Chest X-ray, PA view. Patient: 66 years old, sex F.
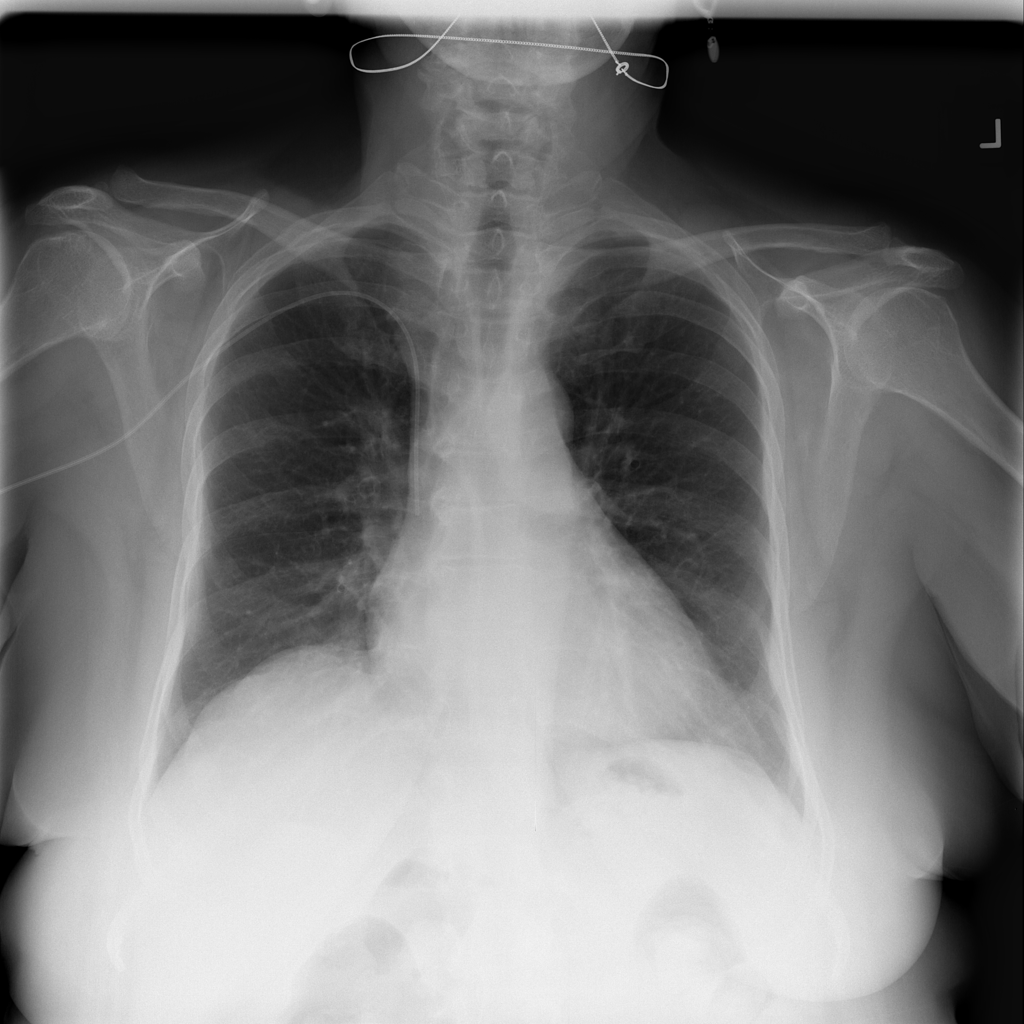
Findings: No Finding